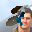
Label: 2